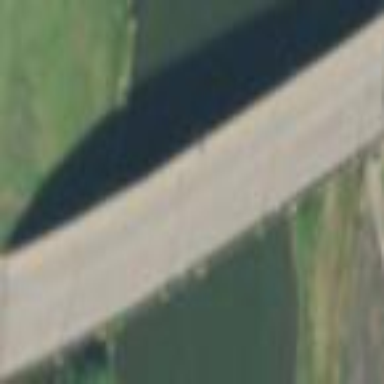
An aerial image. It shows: Man-made bridge.